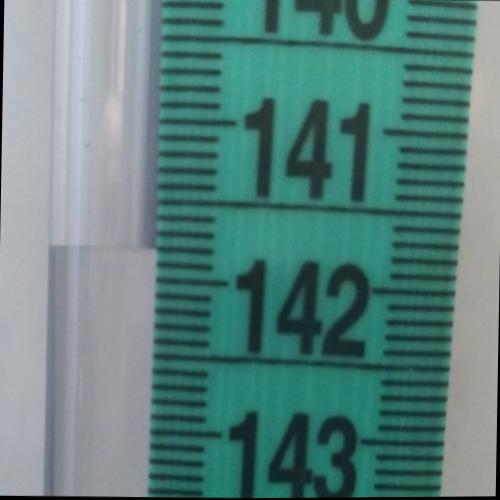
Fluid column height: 141.8 cm